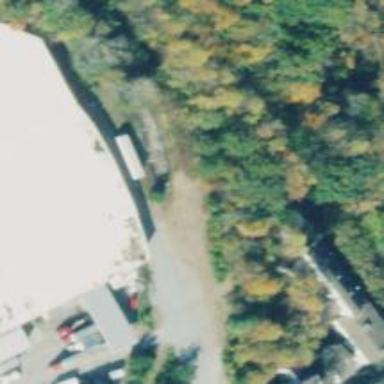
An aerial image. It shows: Abandoned railway yard.